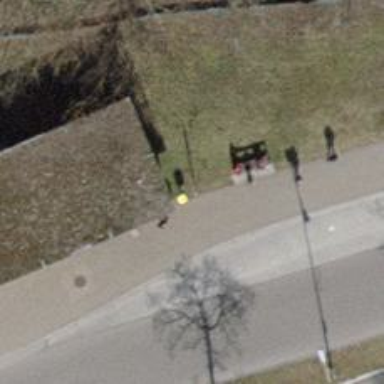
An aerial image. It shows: Post box.